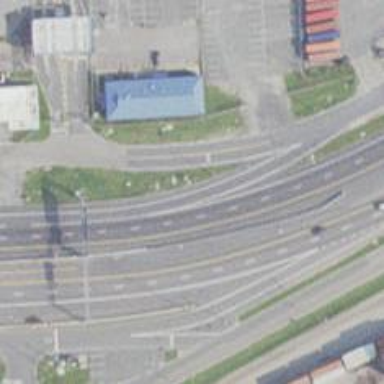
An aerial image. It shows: Asphalt motorway.